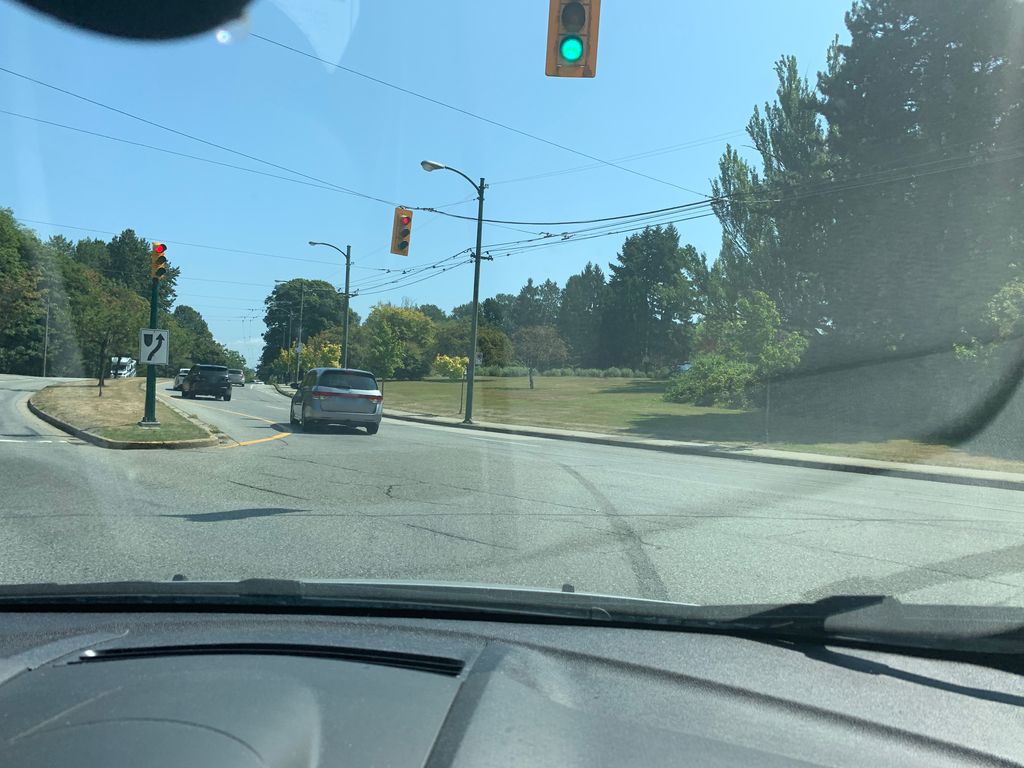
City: vancouver